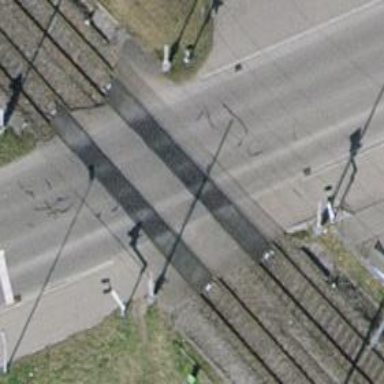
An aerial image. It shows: Level crossing at the railway with full barrier.